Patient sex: F
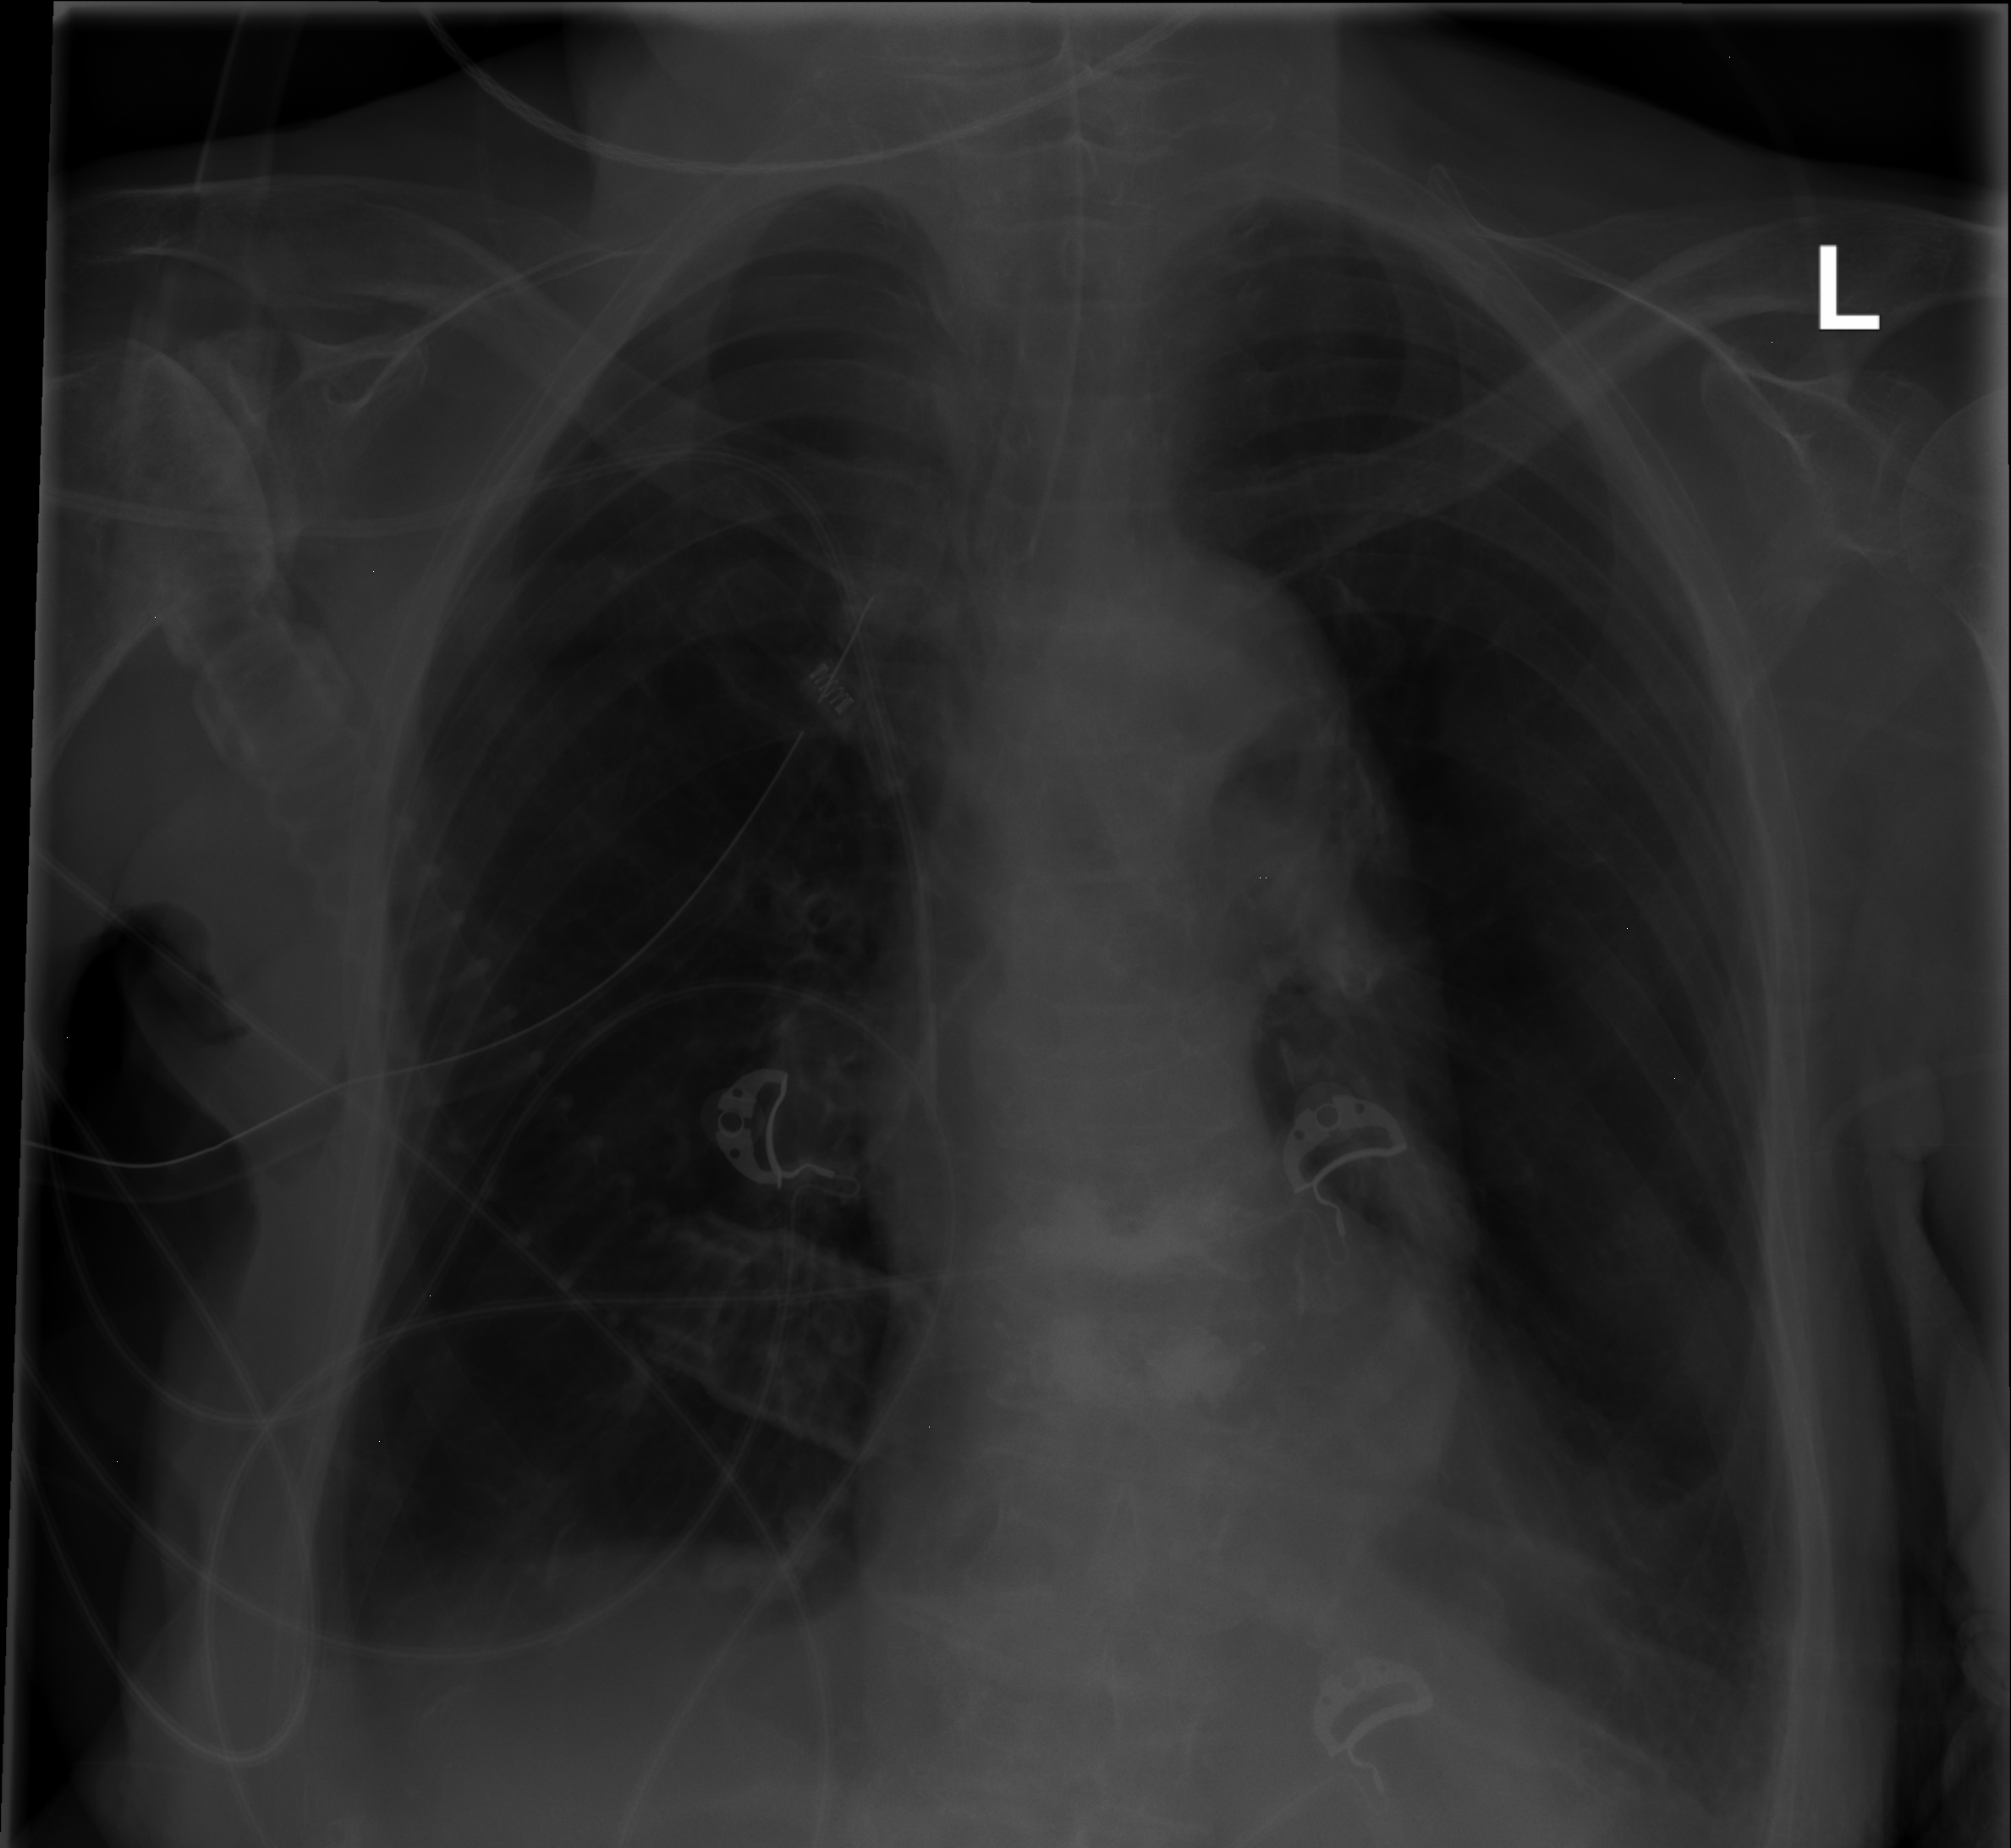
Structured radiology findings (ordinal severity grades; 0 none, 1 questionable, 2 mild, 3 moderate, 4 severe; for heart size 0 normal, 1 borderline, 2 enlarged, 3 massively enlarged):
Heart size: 1
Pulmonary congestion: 0
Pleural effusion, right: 2
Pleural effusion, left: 0
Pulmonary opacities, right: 0
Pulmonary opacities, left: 0
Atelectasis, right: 2
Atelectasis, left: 2